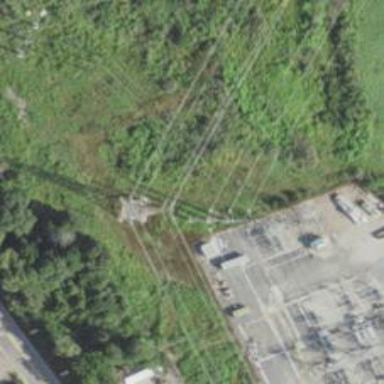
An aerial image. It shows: Lattice structure tower used for power transmission.